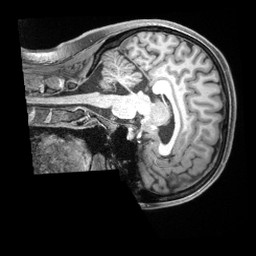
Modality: T1w
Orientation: sagittal
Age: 28
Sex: female
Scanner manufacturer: siemens
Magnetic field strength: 3 T
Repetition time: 2.4 s
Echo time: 0.00226 s